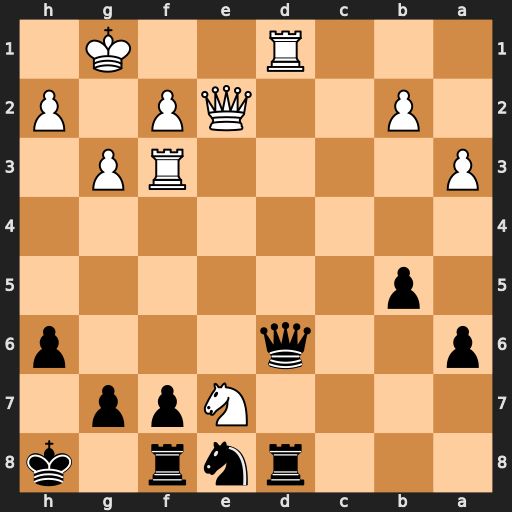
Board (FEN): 3rnr1k/4Npp1/p2q3p/1p6/8/P4RP1/1P2QP1P/3R2K1
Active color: b
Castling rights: -
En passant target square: -
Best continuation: Qxd1+ Qxd1 Rxd1+